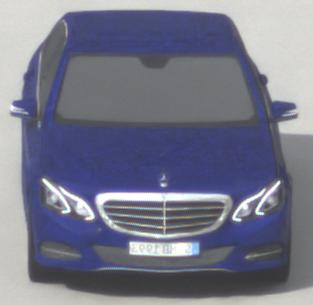
Make: Mercedes-Benz
Model: E 200
Detailed model: E-Class (212) Limousine
Model produced from: 2013/04
Model produced until: 2015/10
Doors: 4
Color: blue
Road condition: dry road
Daytime: morning or afternoon
Contrast: low contrast